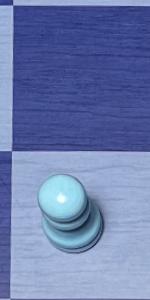
Label: Pawn_White